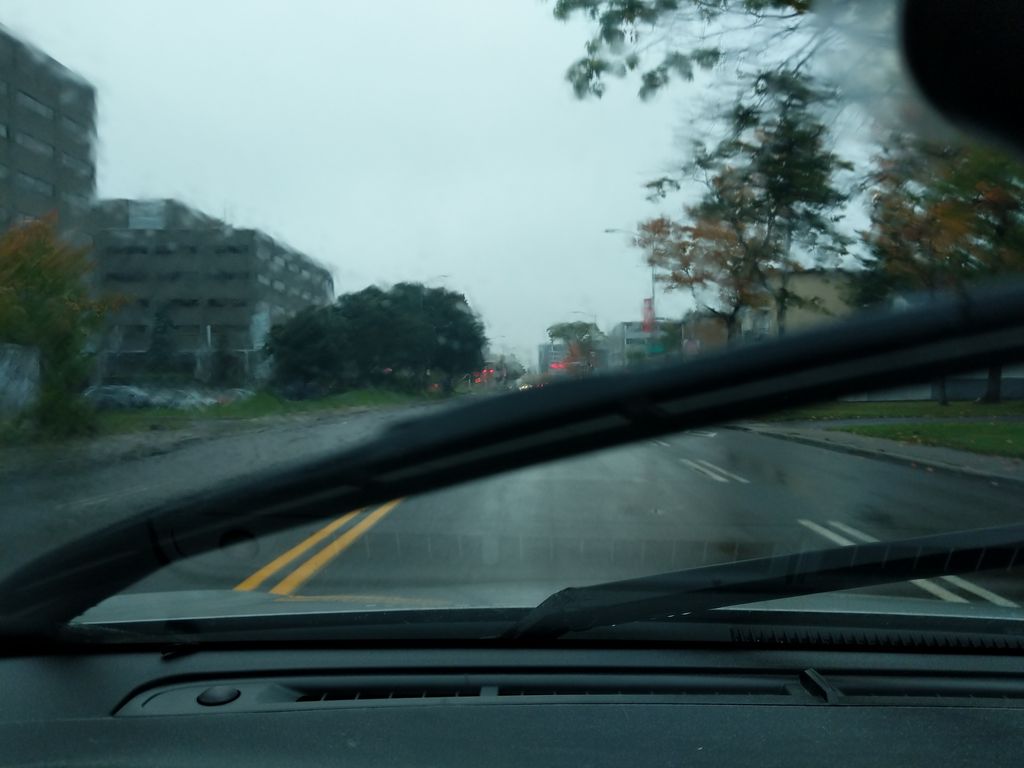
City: quebec_city